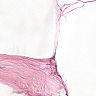
Metastatic tissue present: no